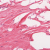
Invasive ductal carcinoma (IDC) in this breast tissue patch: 0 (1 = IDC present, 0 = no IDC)